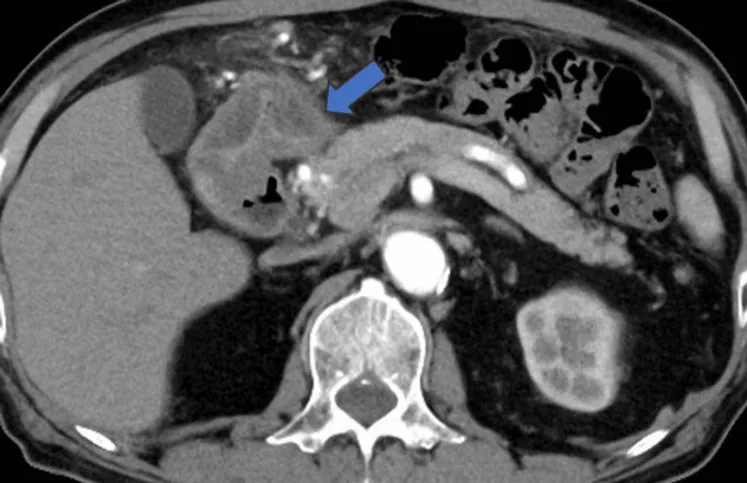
Contrast-enhanced CT. Contrast-enhanced CT of the transverse section. Focal edematous wall thickening was seen in the antral measurement of the gastric body (arrow). . CT, computed tomography.
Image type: radiology (ct)